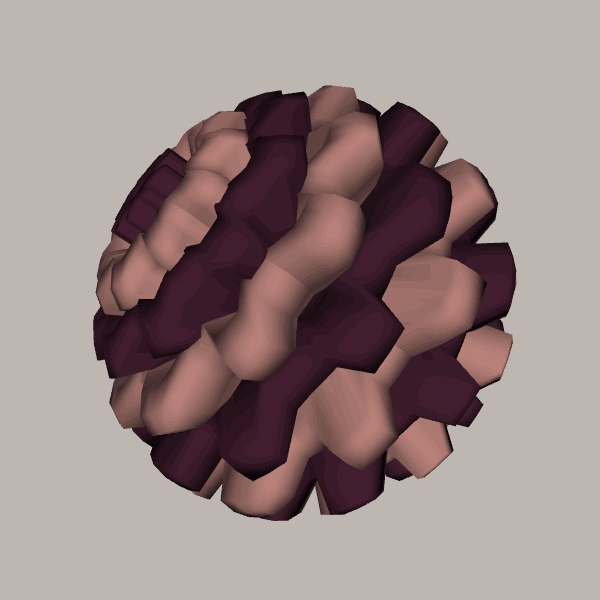
Background: light